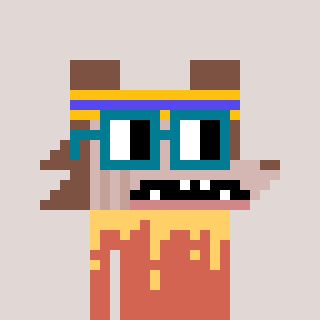
a pixel art character with square dark green glasses, a werewolf-shaped head and a peachy-colored body on a warm background